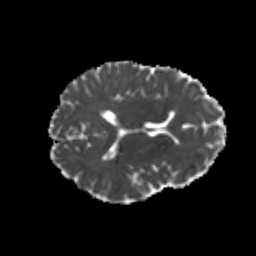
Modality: MD
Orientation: axial
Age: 24
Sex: female
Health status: healthy
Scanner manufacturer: philips
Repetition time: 7.388 s
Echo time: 0.08599 s